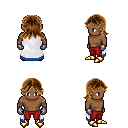
a pixel art fantasy rpg character, male body template, human, dark skin, white trimmed cape, red pants, brown loose hair, metal gloves, gold boots, four views (front, back, left, right), 2x2 character sprite sheet, small pixel art, hard edges, no anti-aliasing